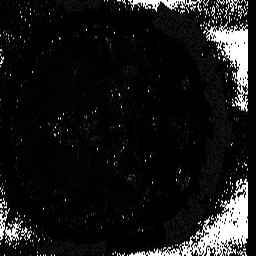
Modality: T2starmap
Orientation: axial
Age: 69
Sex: male
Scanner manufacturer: siemens
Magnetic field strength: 3 T
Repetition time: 0.043 s
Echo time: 0.00184 s